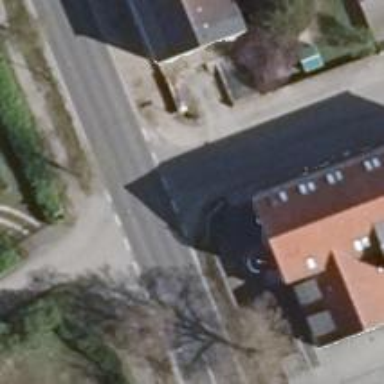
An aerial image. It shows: Road with "give way" sign.